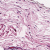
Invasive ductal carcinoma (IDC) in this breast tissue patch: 0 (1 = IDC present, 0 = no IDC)